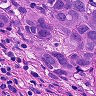
Metastatic tissue present: yes